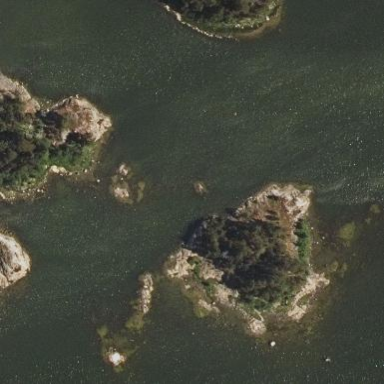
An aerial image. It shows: Island with natural coastline.